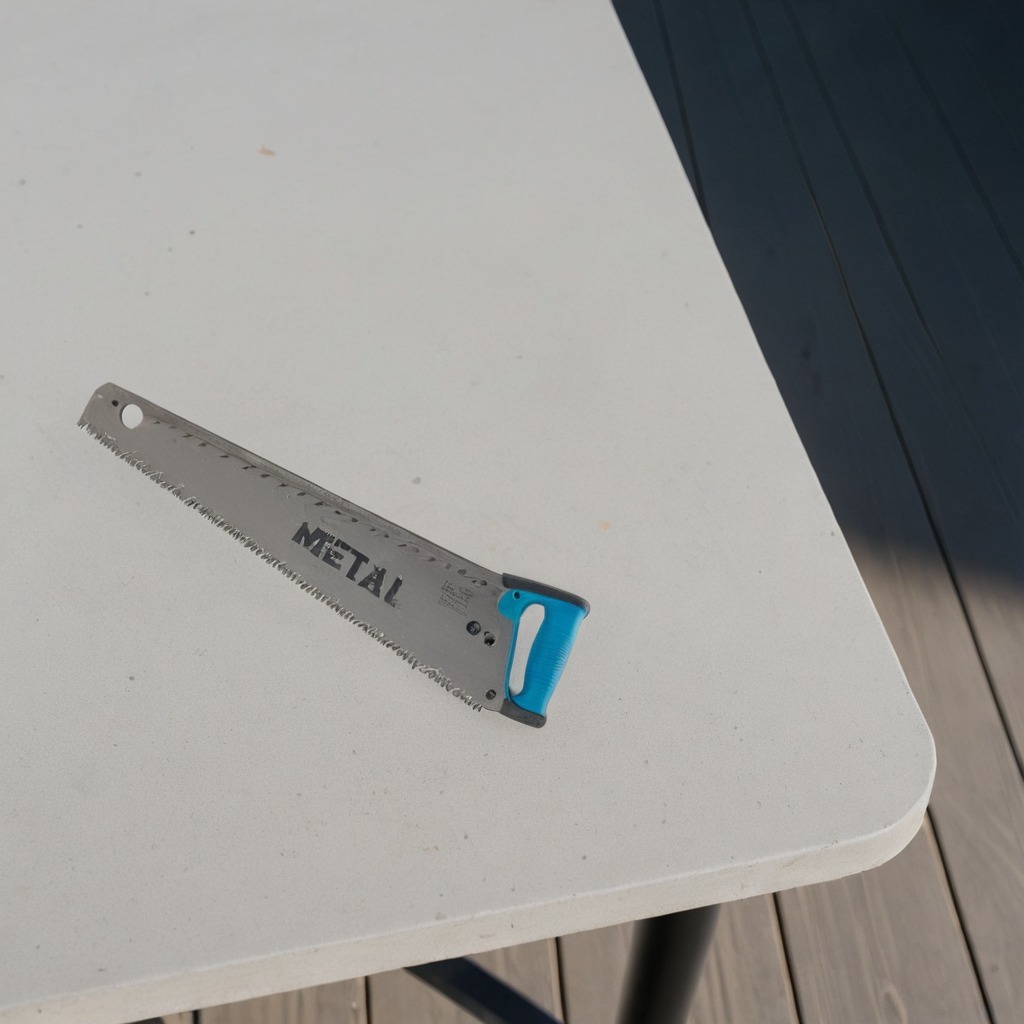
A metal saw is lying on the table.